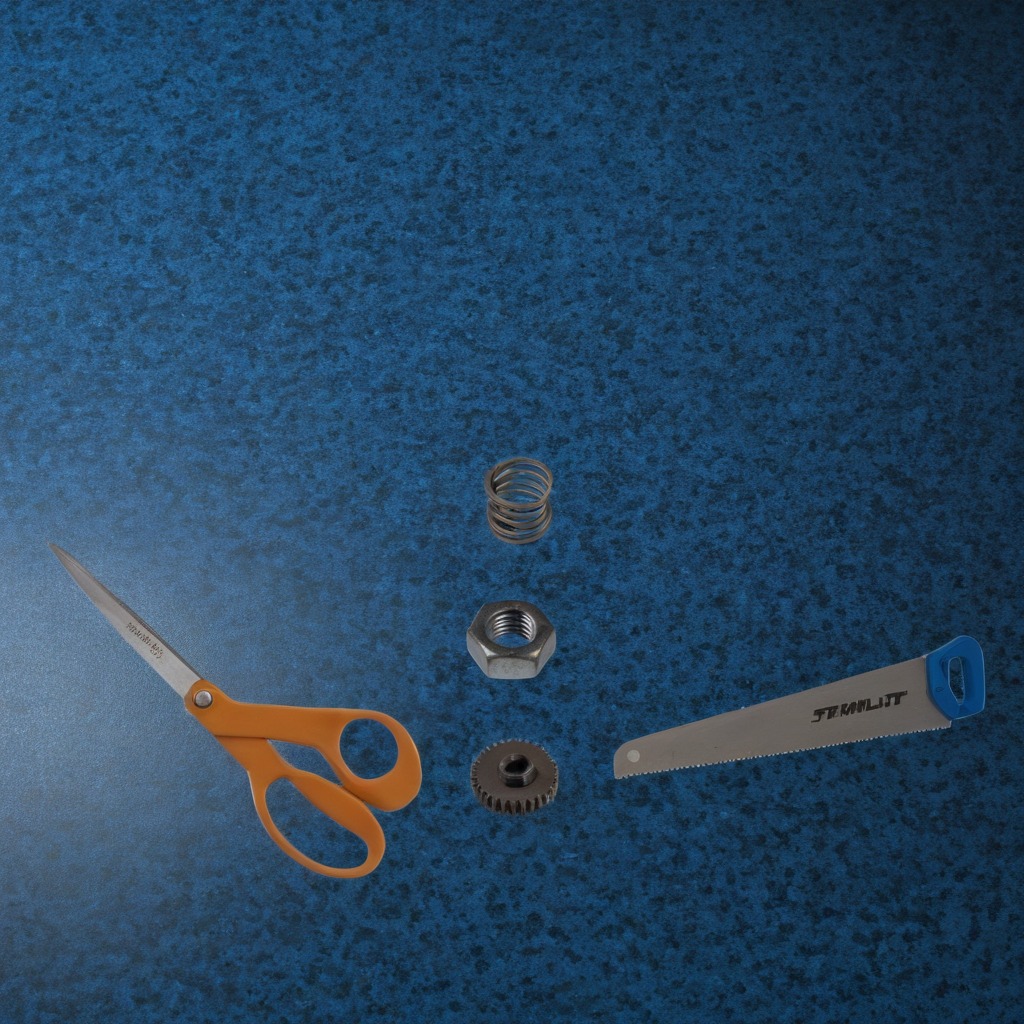
A metal gear with teeth, a coiled metal spring, a metal saw, a metal nut, and a pair of scissors are lying on a clean granite tabletop covered with a blue rubber mat inside a workshop under bright overhead lighting crisp shadows high clarity worn but beneath the mat.